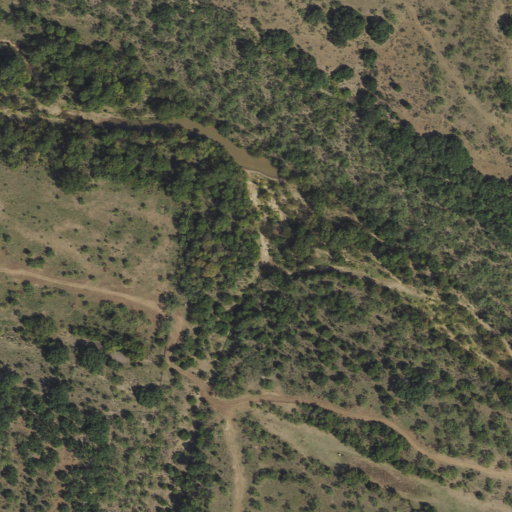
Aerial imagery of valley in Texas named Long Hollow containing shrub, grassland, evergreen forest, woody wetlands, and deciduous forest